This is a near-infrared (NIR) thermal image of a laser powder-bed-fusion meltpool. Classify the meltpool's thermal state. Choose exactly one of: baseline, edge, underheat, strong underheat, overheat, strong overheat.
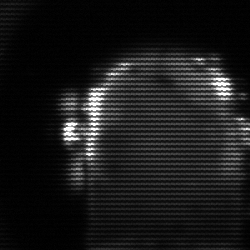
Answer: baseline